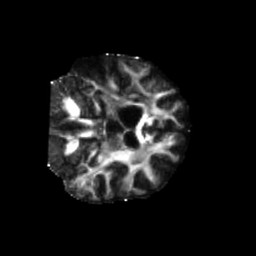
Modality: FA
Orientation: coronal
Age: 68
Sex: female
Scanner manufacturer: siemens
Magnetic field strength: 3 T
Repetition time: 5.47 s
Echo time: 0.0854 s